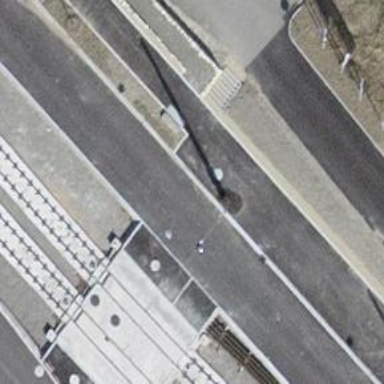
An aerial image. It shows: Uncontrolled zebra crossing with yellow markings on the road.